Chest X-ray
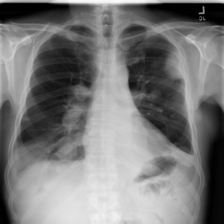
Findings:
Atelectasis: negative
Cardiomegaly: negative
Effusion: negative
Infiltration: negative
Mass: positive
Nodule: negative
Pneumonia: negative
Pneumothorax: negative
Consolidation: negative
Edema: negative
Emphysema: negative
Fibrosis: negative
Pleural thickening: negative
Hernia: positive